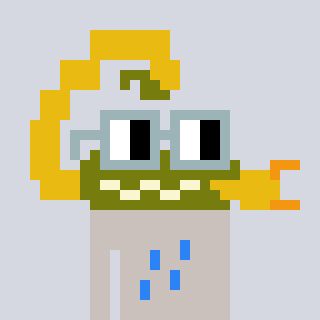
a pixel art character with square dark gray glasses, a scorpion-shaped head and a foggrey-colored body on a cool background